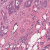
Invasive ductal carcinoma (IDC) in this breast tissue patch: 1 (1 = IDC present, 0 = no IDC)